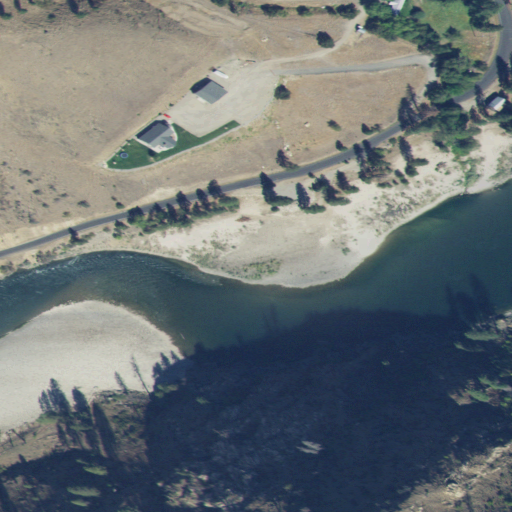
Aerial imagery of bar in Idaho named Music Bar containing grassland, shrub, open water, and evergreen forest